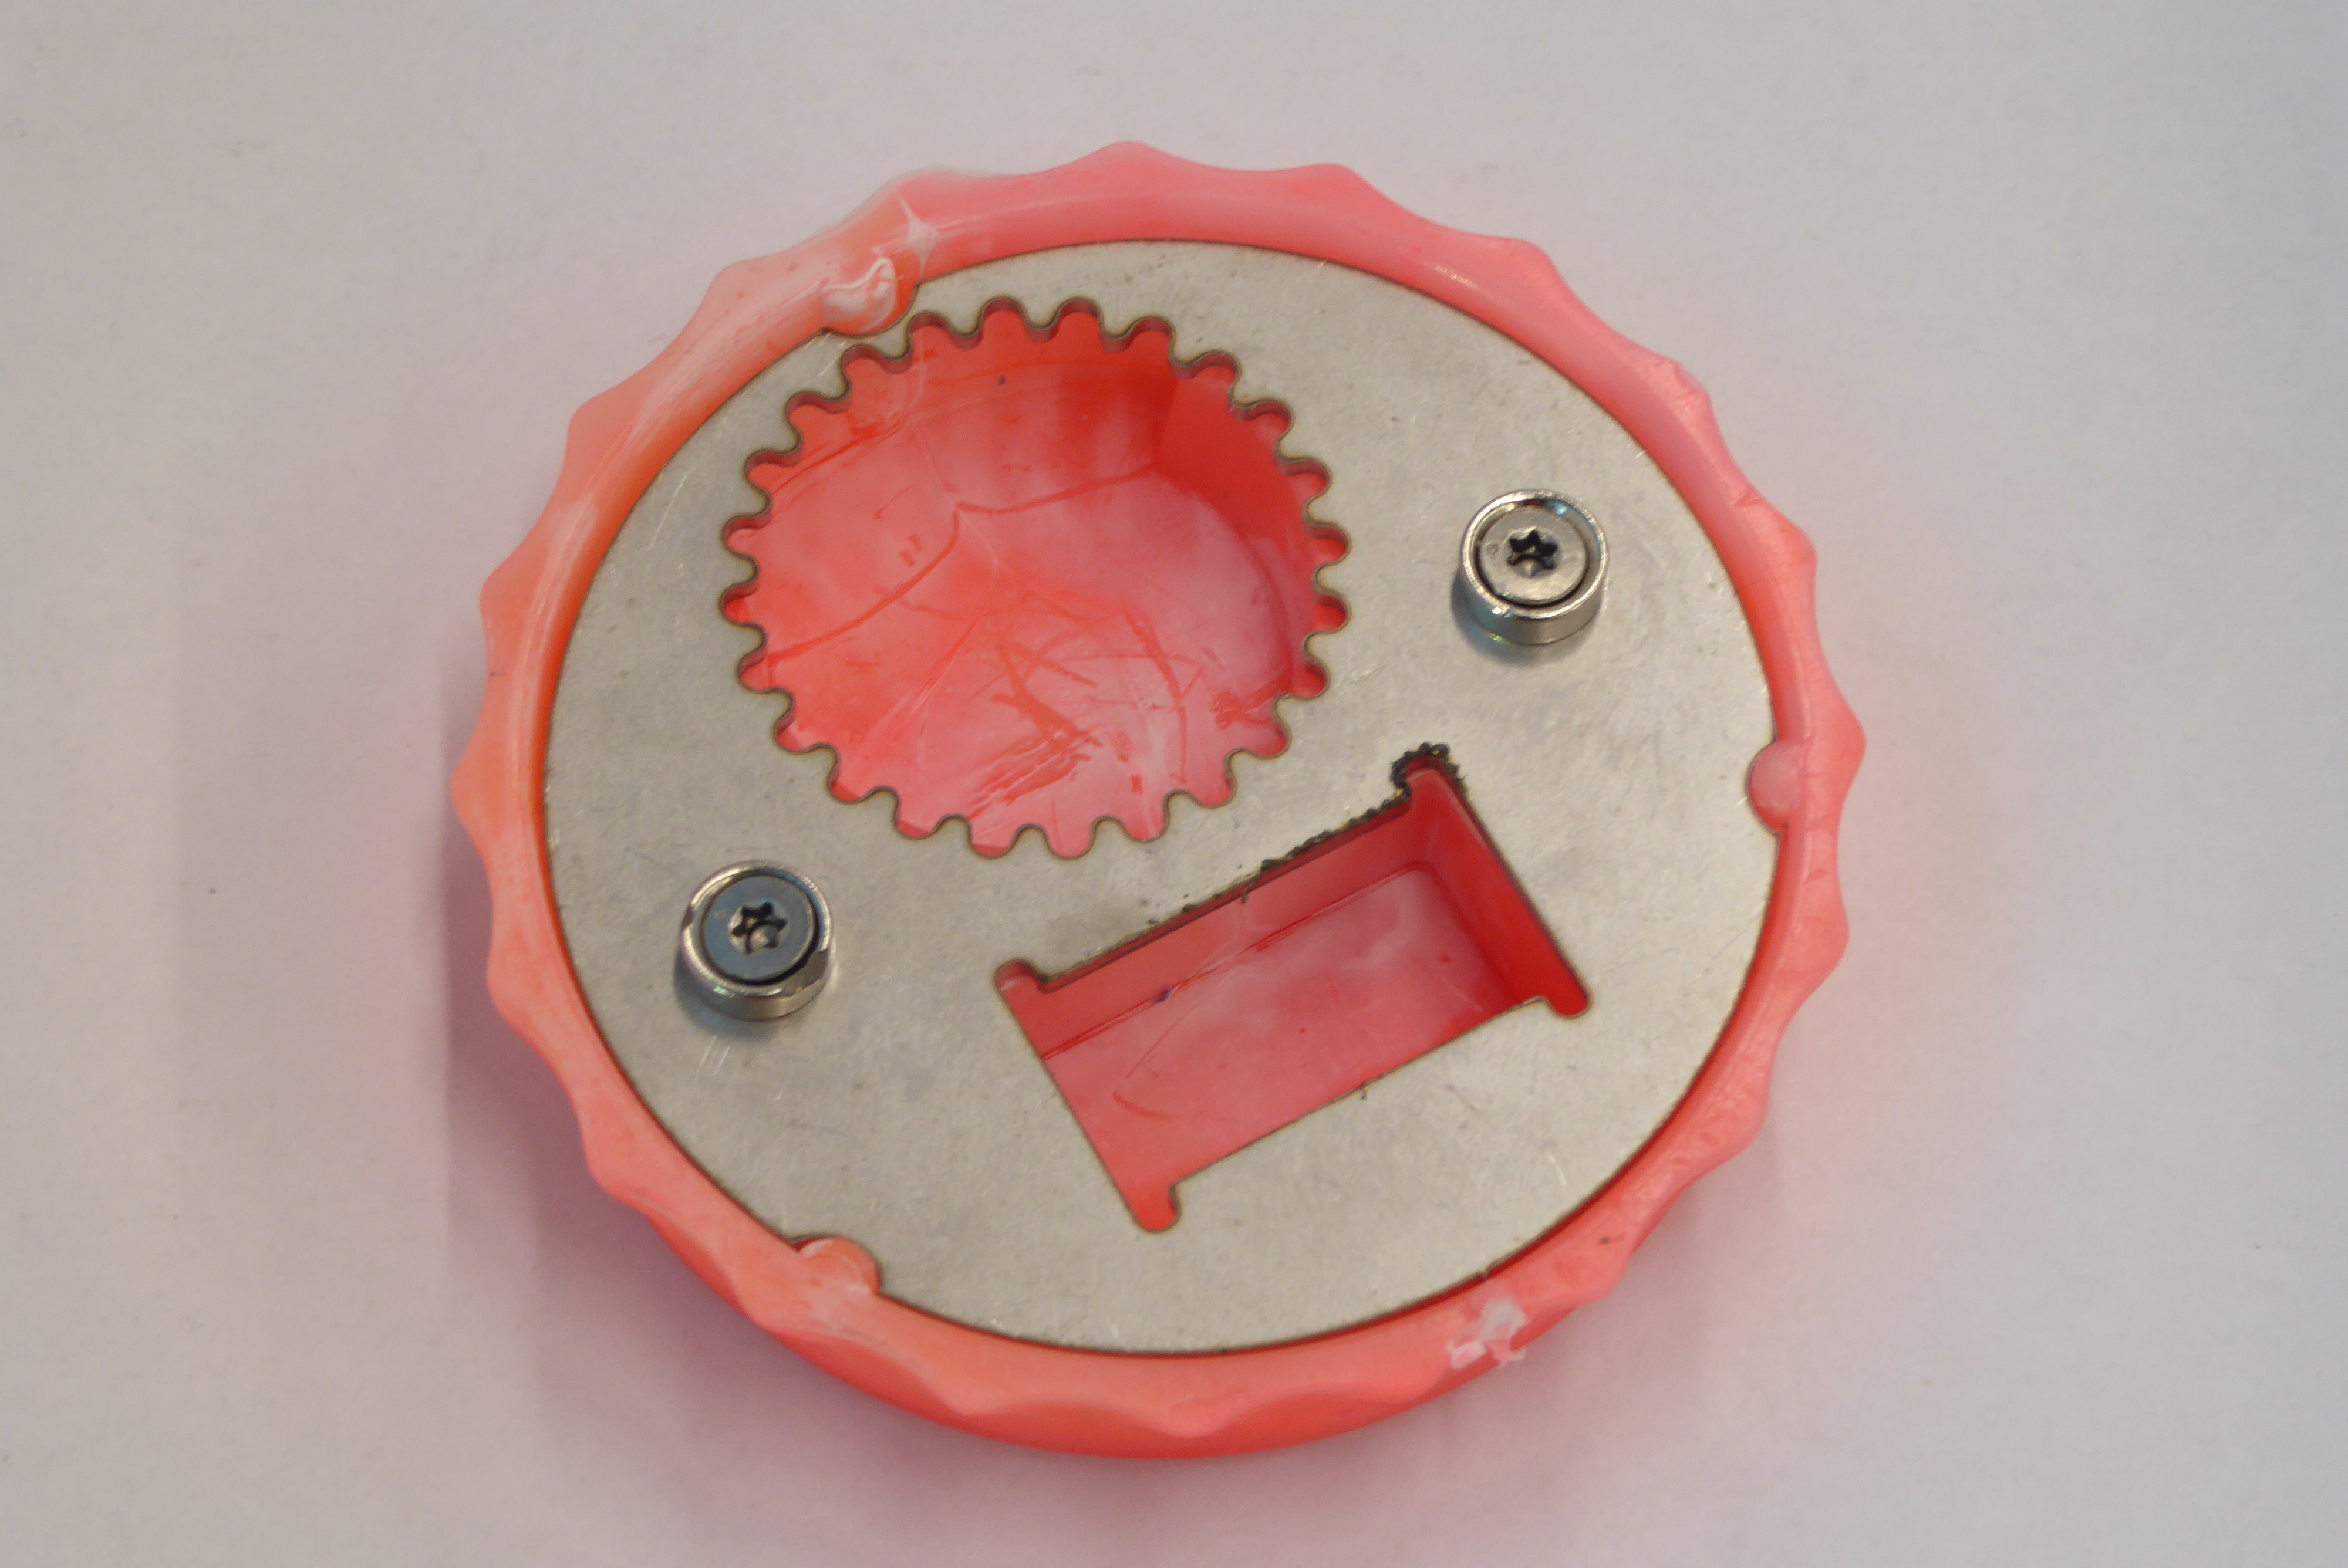
Label: Bottle Opener